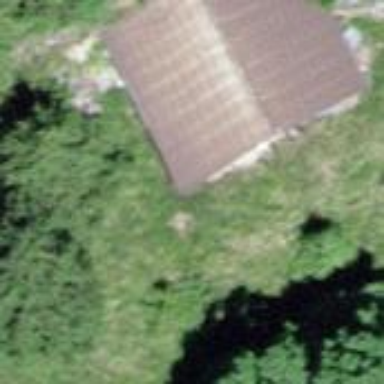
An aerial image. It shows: Cabin.